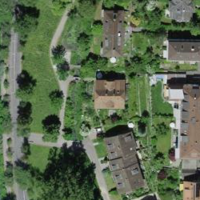
EUNIS habitat code: 54
Species observed at this site:
Corylus avellana